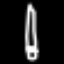
Label: pencil